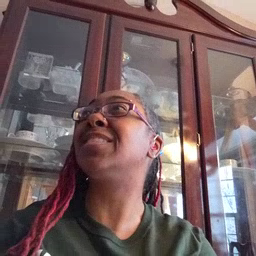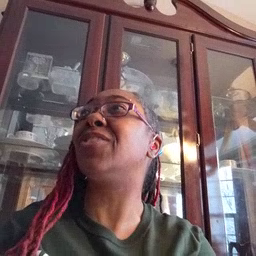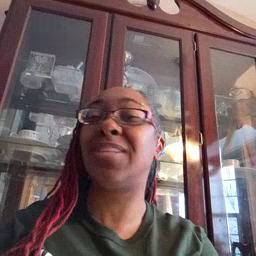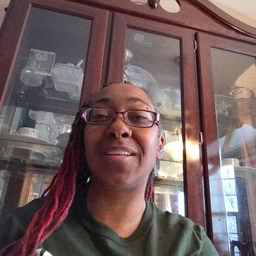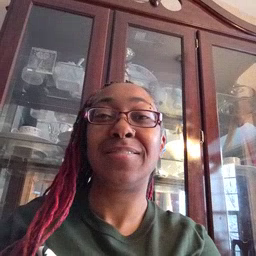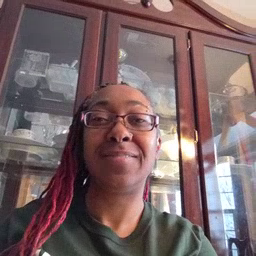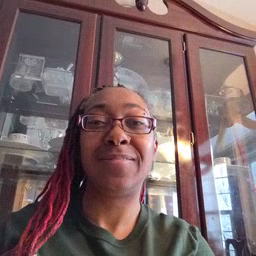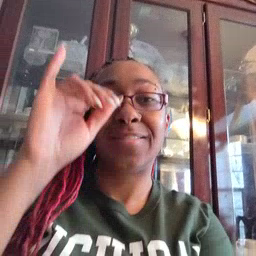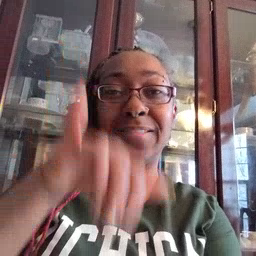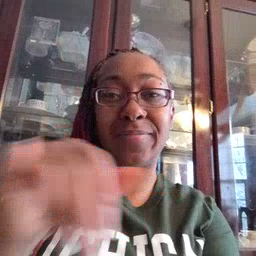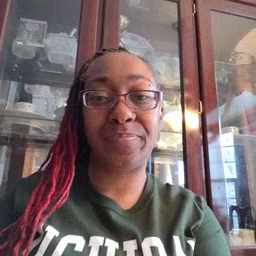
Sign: stay